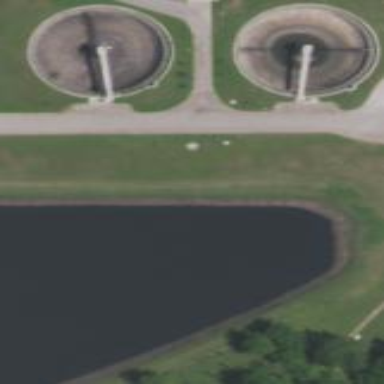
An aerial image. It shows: Basin containing waste water. It is natural water feature.